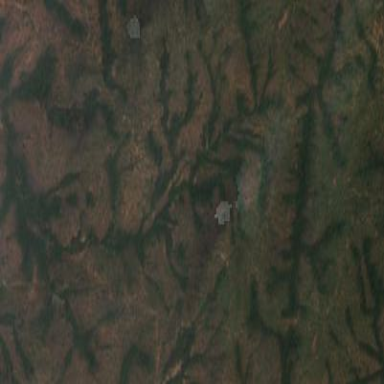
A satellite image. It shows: Forest area.